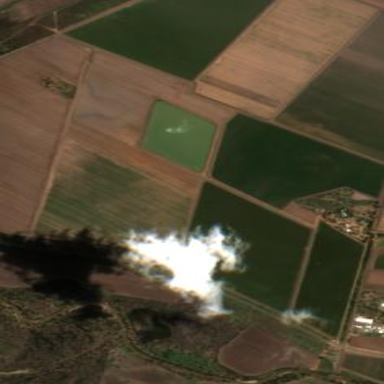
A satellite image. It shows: Farmland with furrow irrigation.